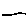
Label: line